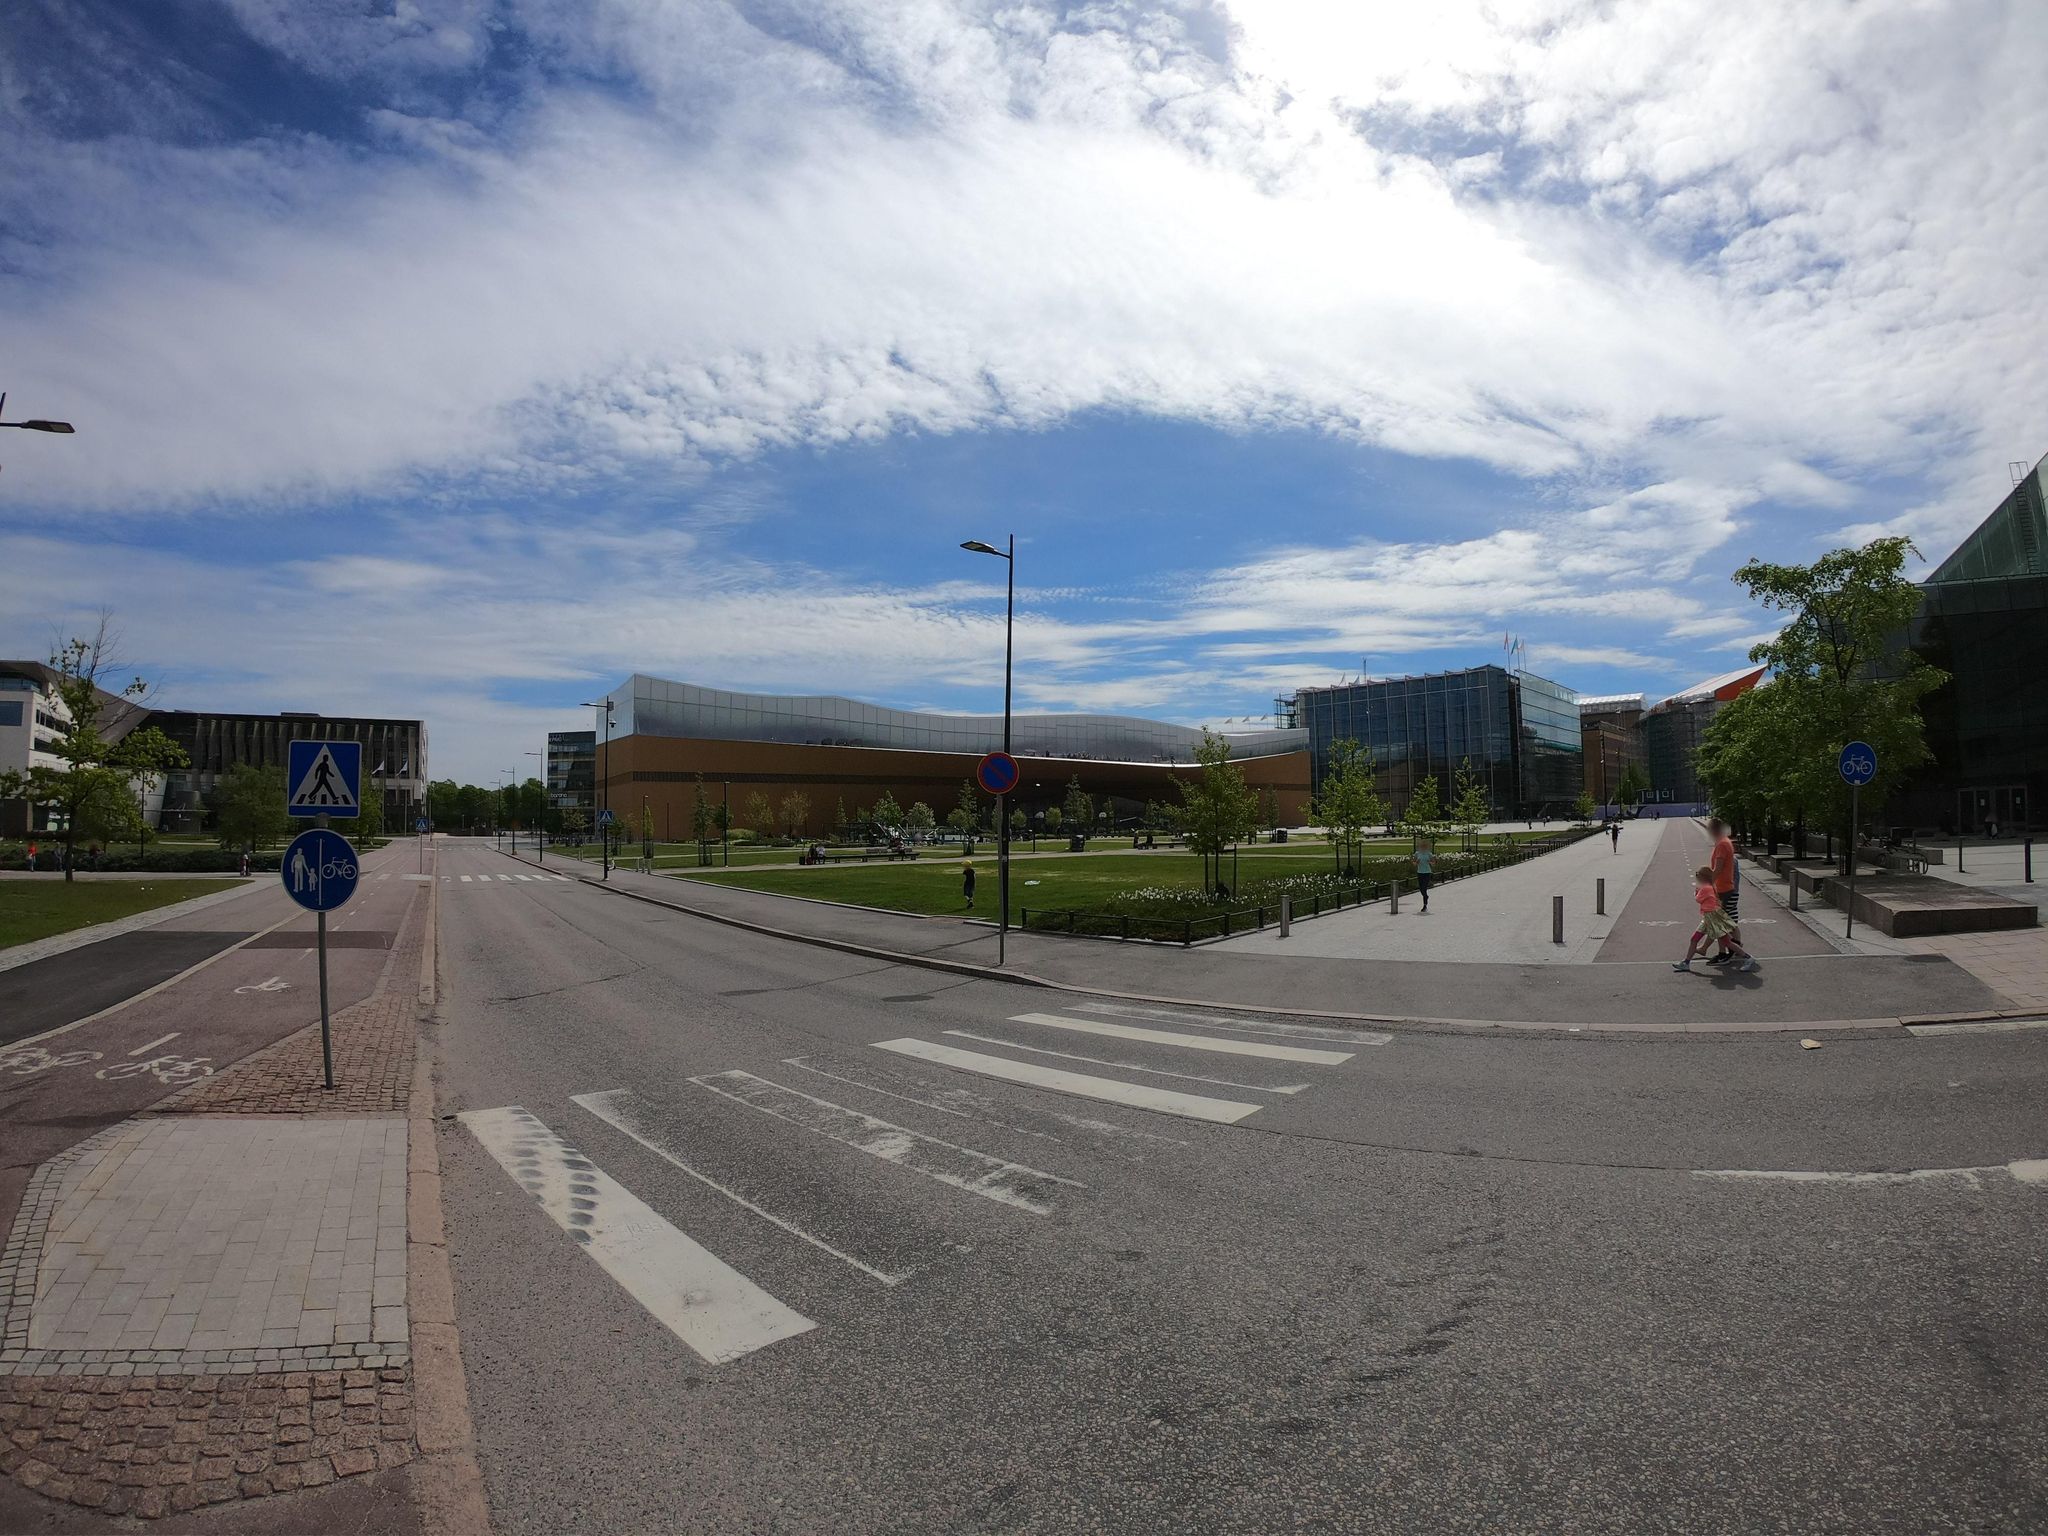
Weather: cloudy
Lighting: day
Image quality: good
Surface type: cycling surface
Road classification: cycleway
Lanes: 2
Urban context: urban centre
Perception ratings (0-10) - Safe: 7.22, Lively: 8.74, Beautiful: 7.07, Boring: 5.06, Depressing: 4.08, Wealthy: 7.97